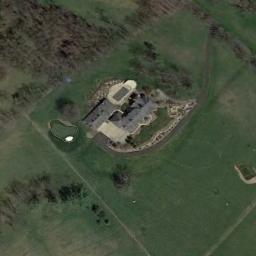
Label: residential